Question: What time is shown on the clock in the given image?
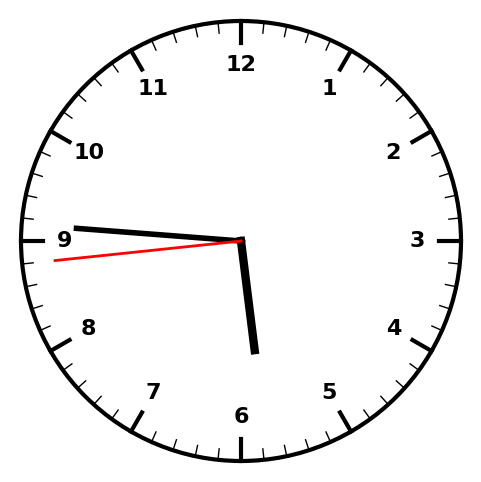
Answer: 05:45:44